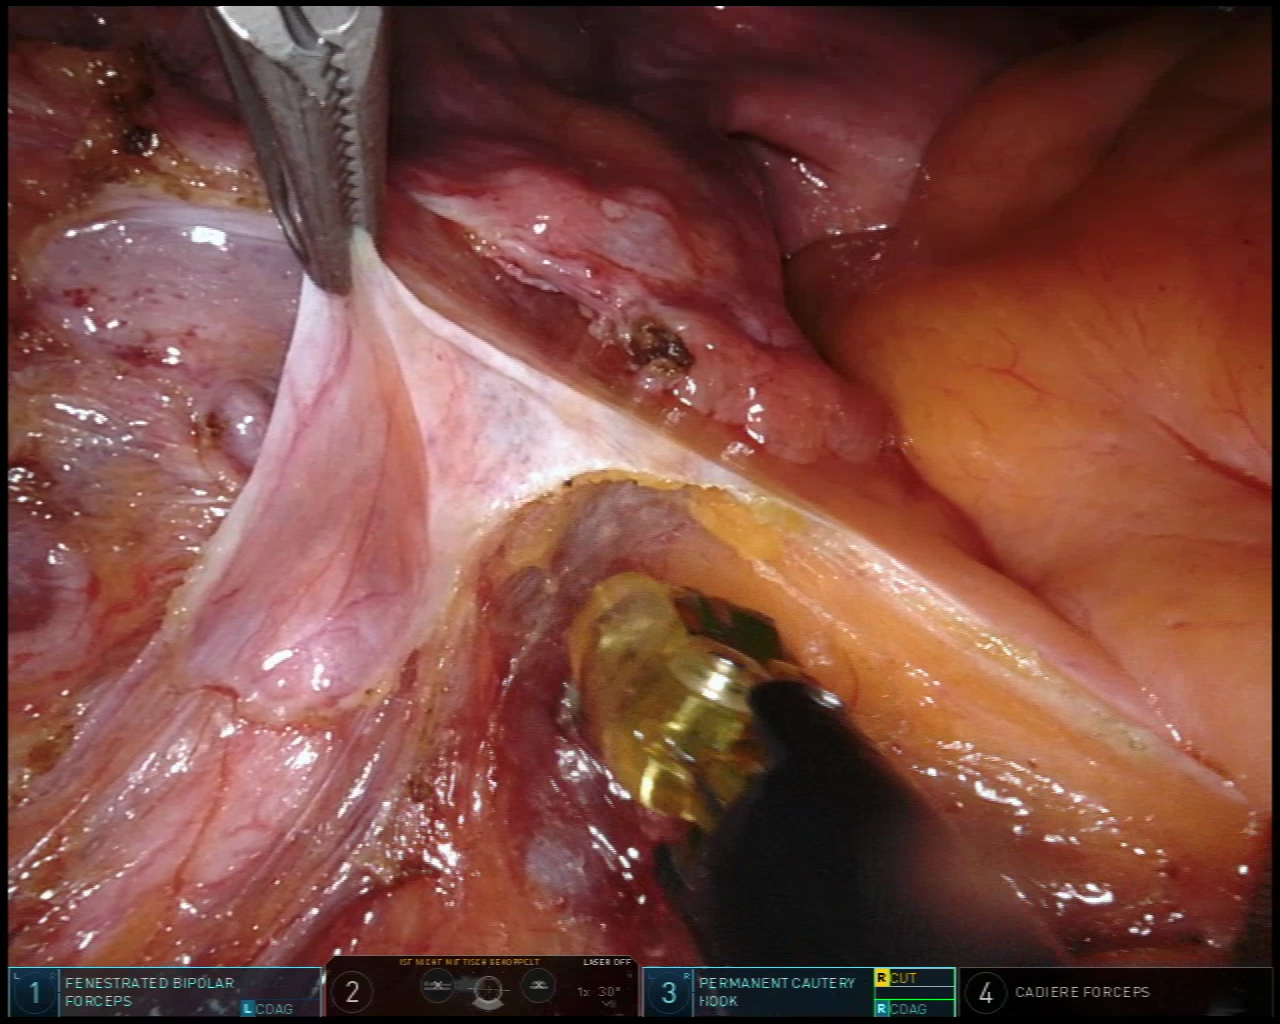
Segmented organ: ureter
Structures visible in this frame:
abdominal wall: no
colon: no
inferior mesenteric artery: no
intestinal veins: no
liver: no
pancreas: no
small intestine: no
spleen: no
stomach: no
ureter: yes
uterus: yes
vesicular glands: no